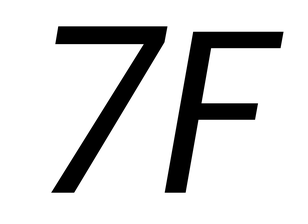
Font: Poppins-Italic